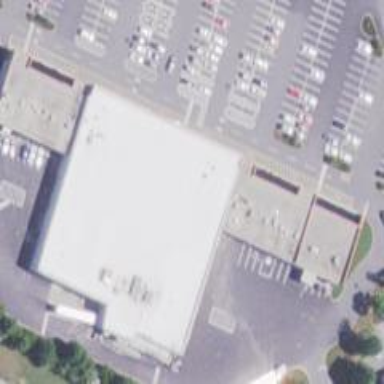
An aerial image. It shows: Supermarket.